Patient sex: F
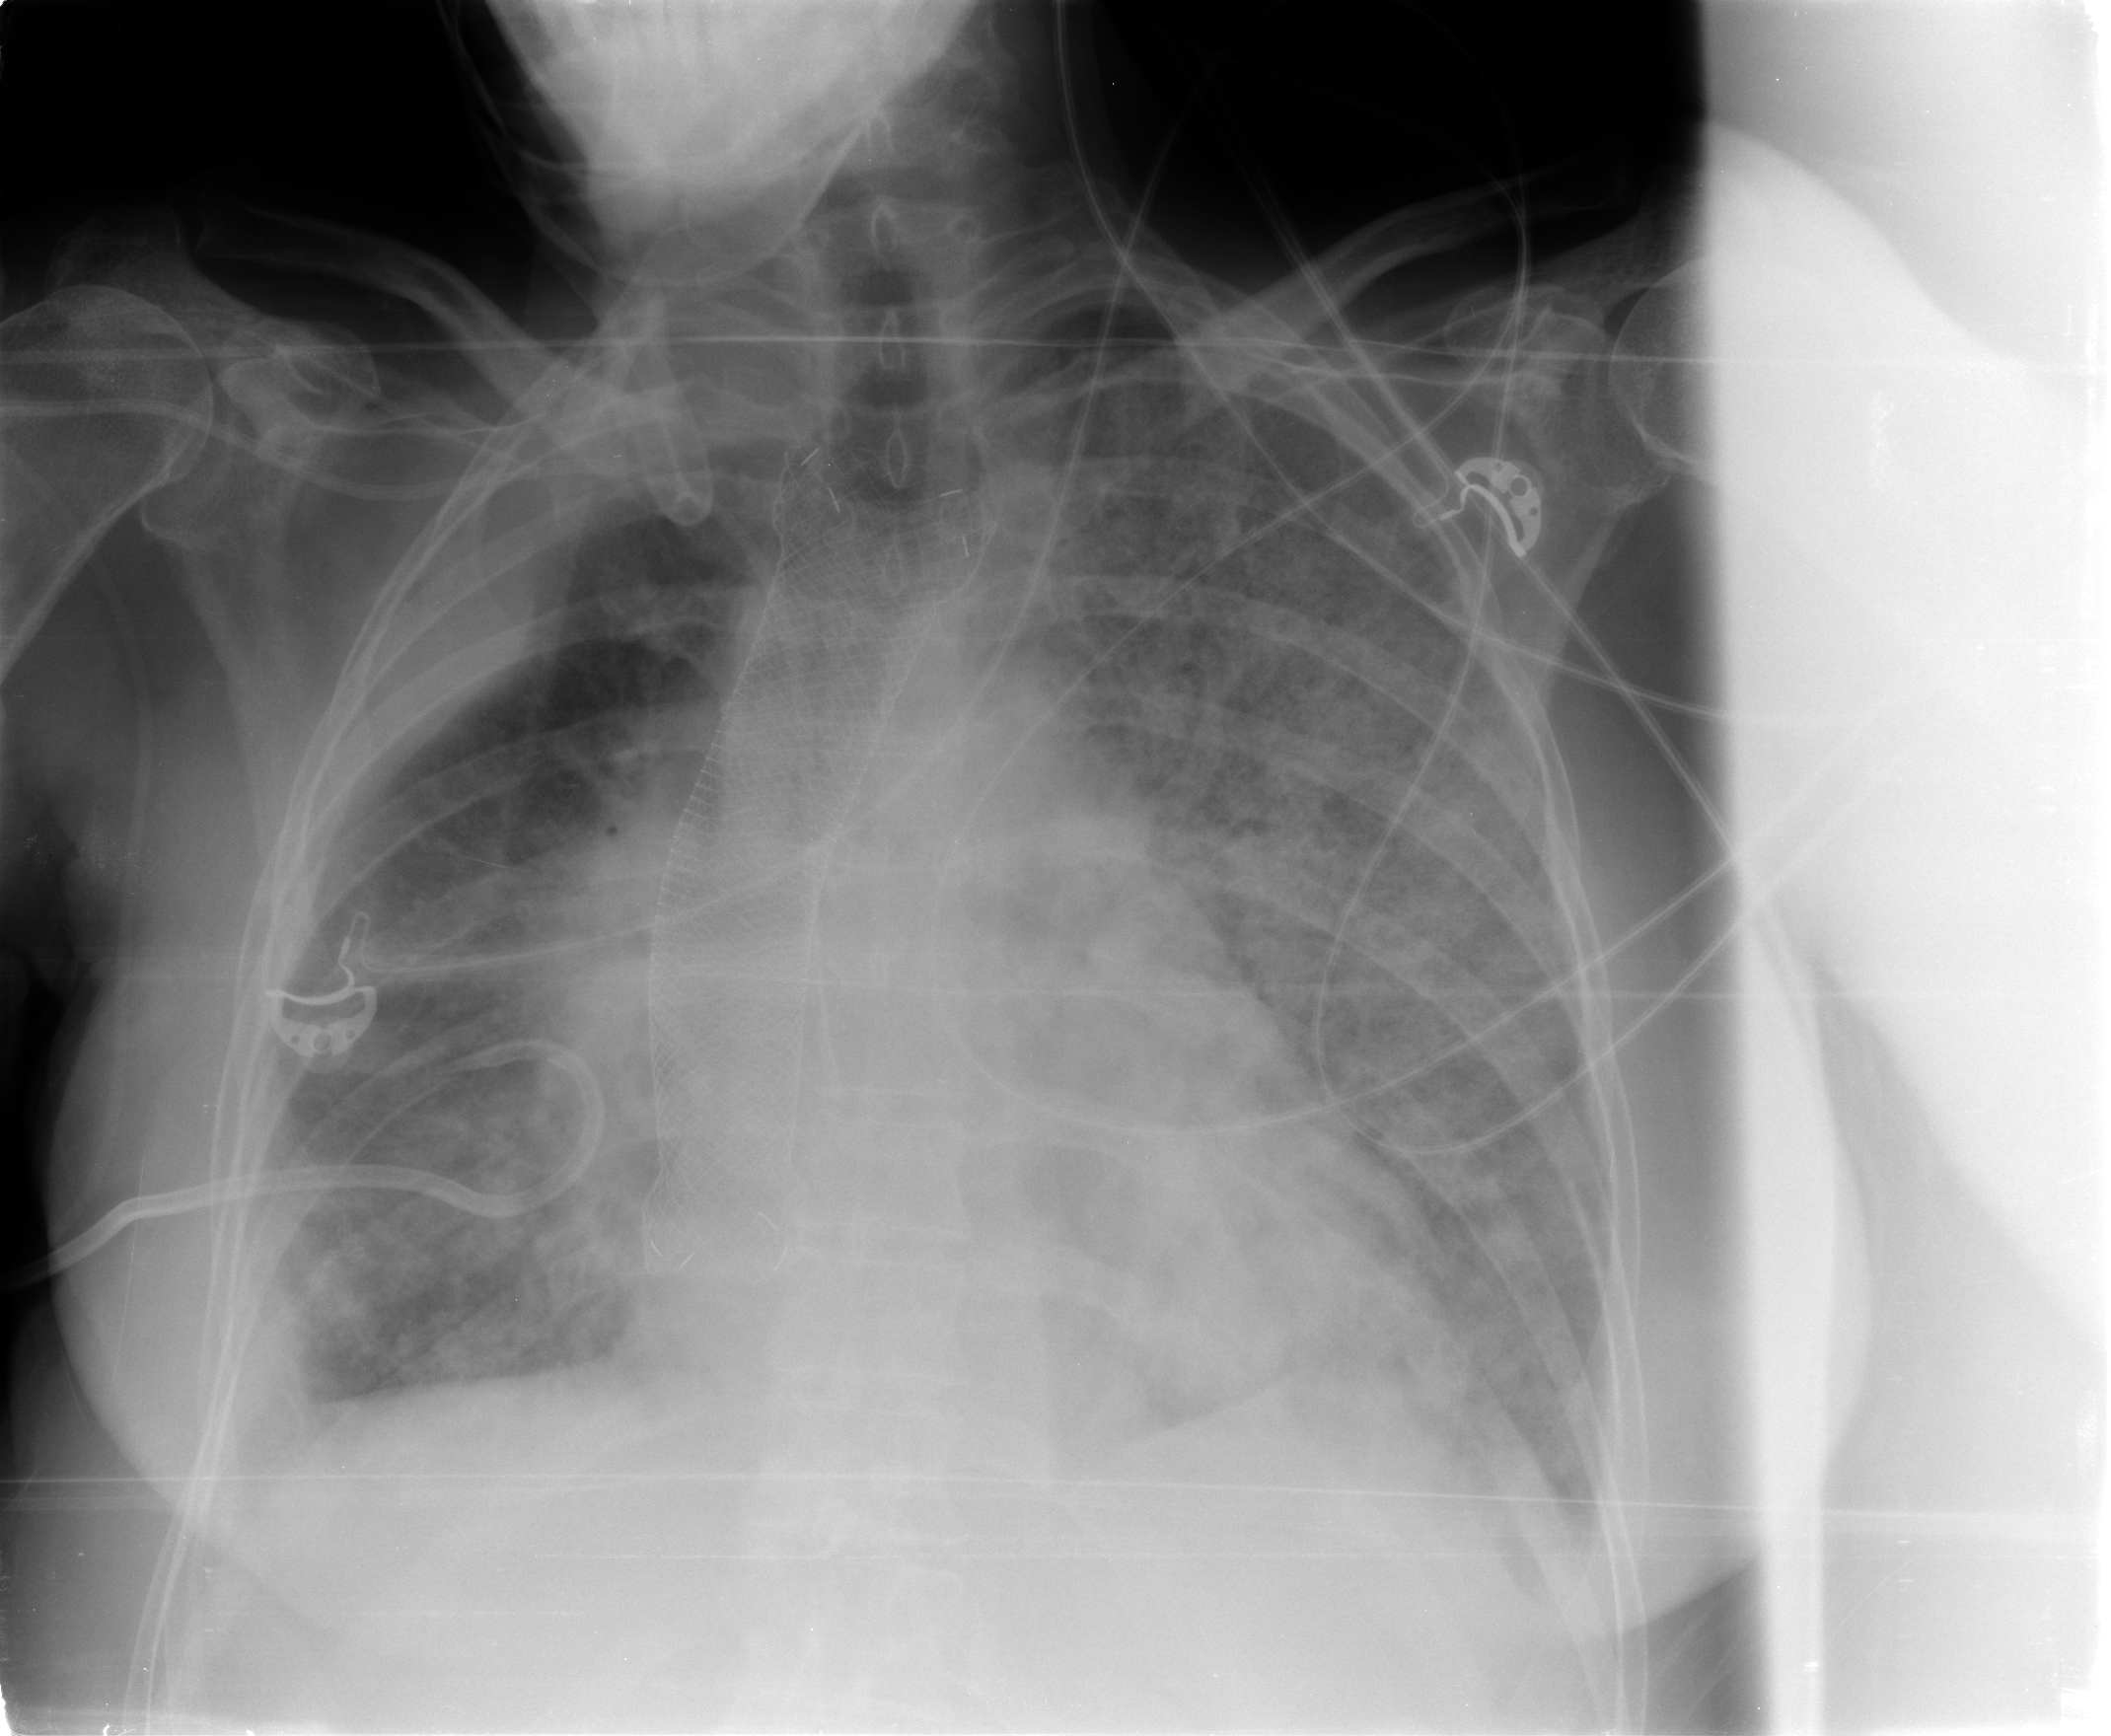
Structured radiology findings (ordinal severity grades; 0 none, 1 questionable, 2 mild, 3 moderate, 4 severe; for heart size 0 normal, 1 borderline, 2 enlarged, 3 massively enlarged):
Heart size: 0
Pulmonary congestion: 3
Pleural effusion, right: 2
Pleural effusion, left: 2
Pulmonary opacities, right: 2
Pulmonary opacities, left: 3
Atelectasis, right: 2
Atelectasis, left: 2